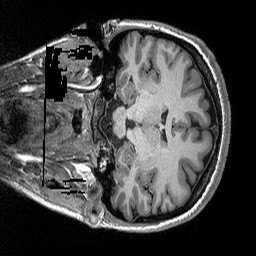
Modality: T1w
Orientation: coronal
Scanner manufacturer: siemens
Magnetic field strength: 3 T
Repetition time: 2.3 s
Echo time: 0.00298 s